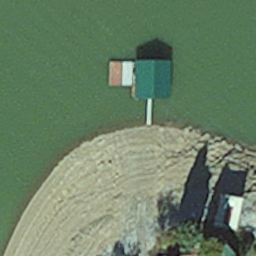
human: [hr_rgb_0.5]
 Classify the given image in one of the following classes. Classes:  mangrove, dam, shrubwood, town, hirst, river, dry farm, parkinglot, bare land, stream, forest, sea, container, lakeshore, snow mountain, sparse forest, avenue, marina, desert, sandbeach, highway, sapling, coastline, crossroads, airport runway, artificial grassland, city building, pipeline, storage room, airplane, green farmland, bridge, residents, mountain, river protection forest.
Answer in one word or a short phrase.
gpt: hirst